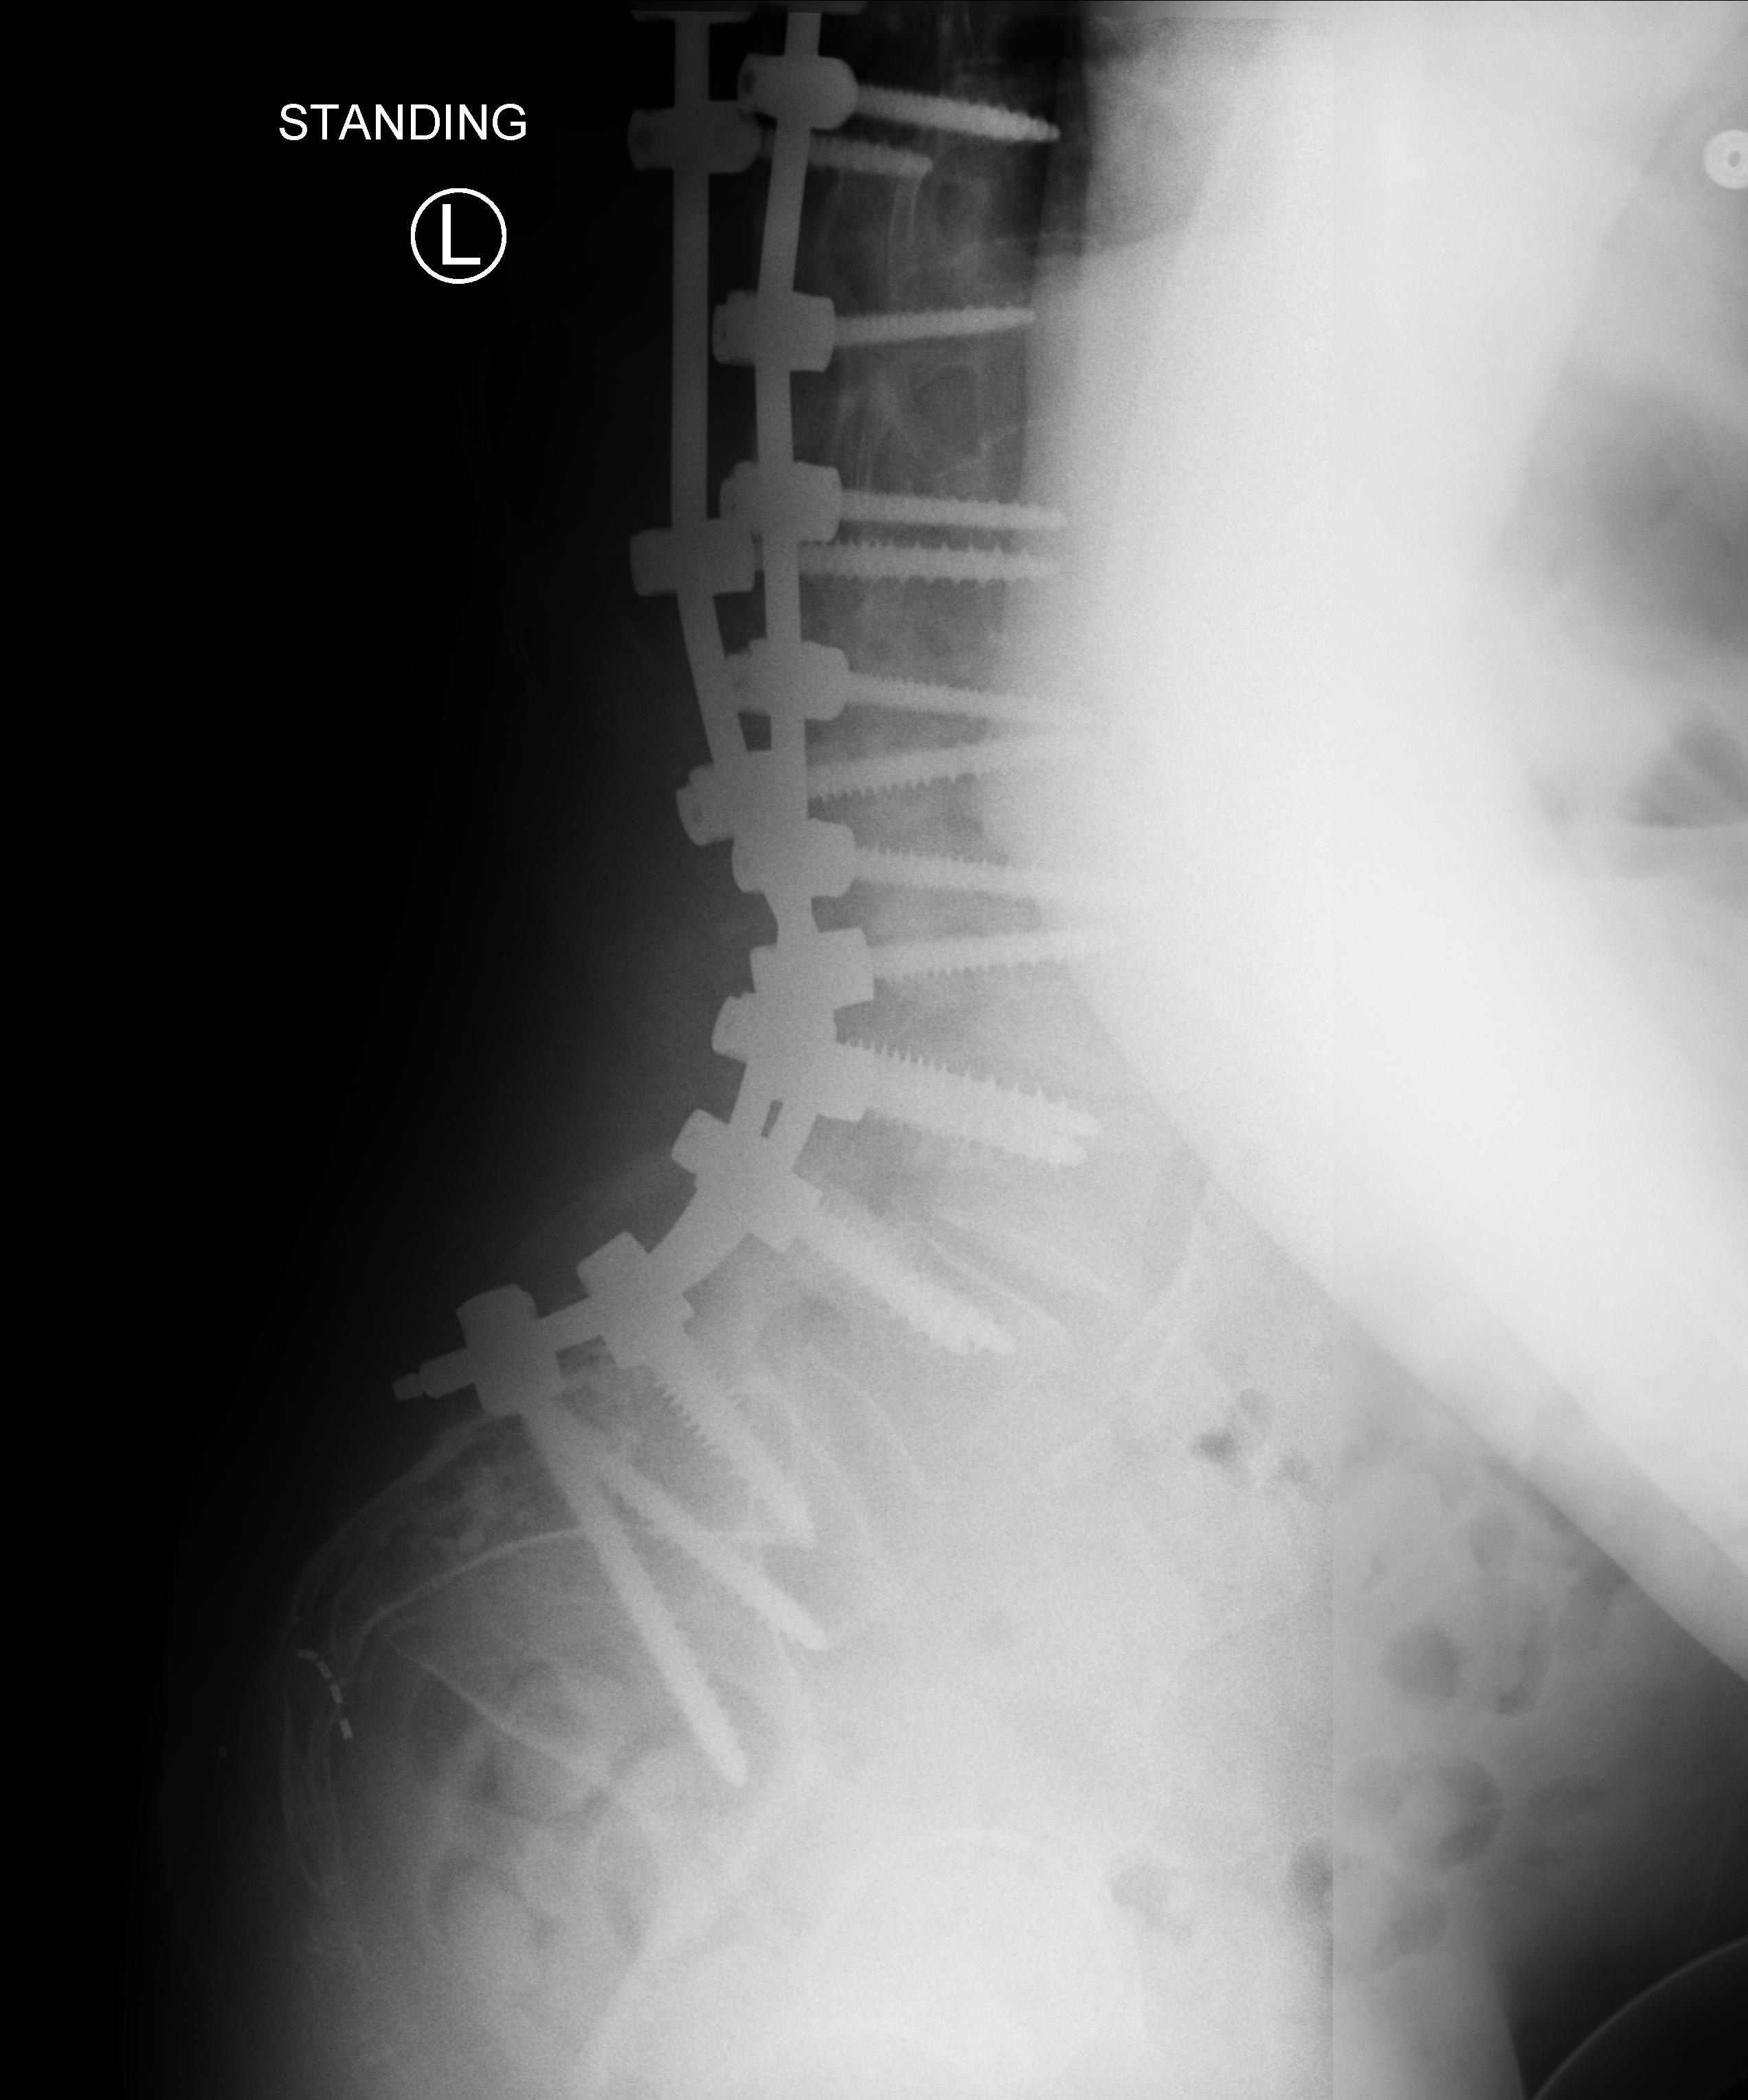
View: LATERAL
Implant manufacturer: medtronic solera